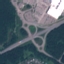
Label: Highway